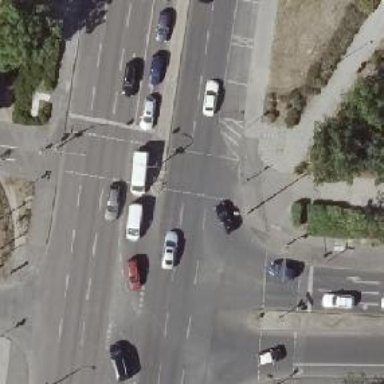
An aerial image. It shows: Road crossing with traffic signals.